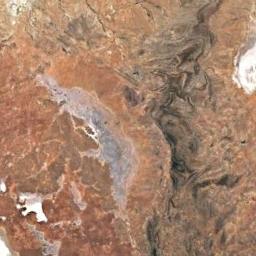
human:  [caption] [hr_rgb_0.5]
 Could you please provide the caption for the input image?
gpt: There are yellow desert with a line of green plants .

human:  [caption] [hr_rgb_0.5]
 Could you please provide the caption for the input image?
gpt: This is a orange desert with brown gullys .

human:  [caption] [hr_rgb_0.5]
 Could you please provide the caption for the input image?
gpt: The desert has orange sand and some mountains .

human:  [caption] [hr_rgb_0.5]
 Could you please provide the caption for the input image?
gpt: The color of this desert is taupe .

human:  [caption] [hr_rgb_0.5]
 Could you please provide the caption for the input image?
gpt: A desert with white rock and canyons .